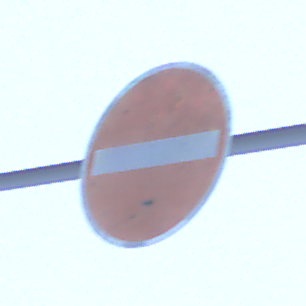
Verkehrszeichen: VerbotDerEinfahrt
Umgebung: Outdoor, Nature
Tageszeit: Midday
Wetter: Overcast
Licht: Natural
Jahreszeit: Winter
Kontrast: LowContrast